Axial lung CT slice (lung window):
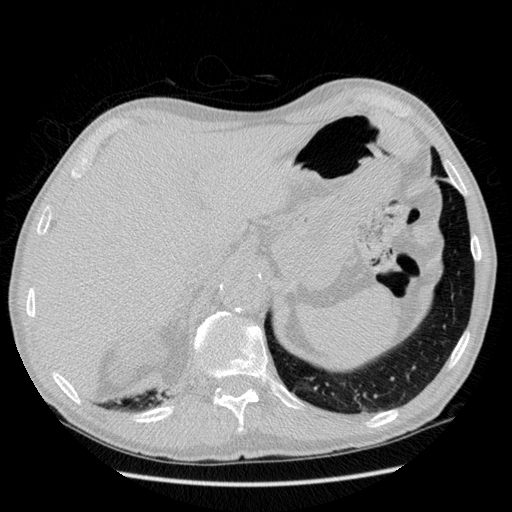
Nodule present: no